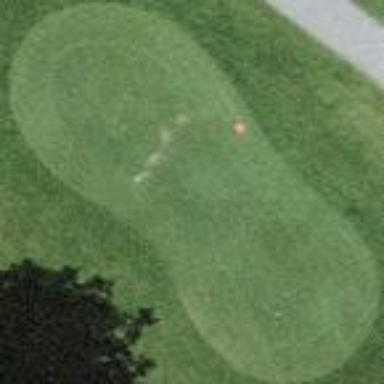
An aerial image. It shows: Grass area designated as golf tee.